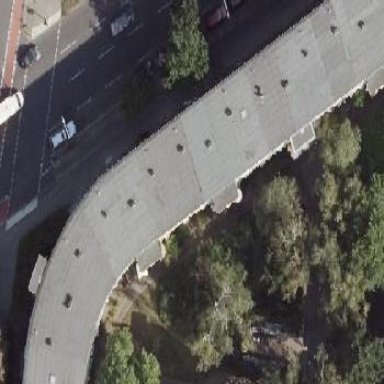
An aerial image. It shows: Apartment building with flat roof.